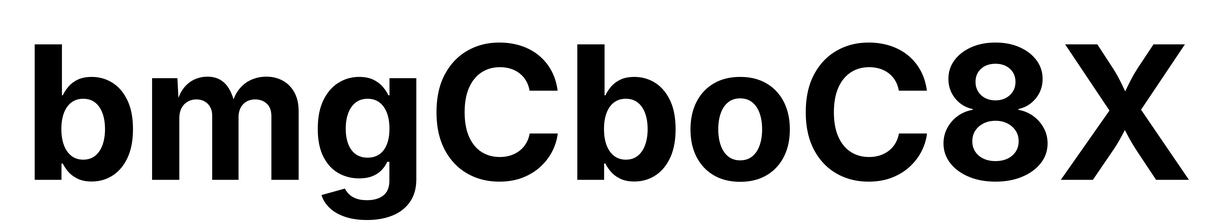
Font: Inter_Bold